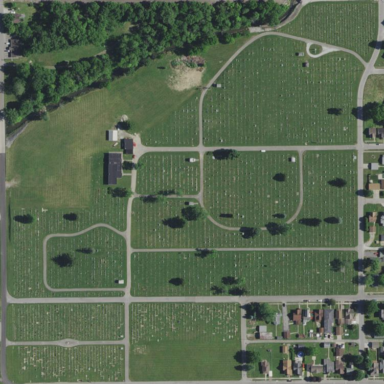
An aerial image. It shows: Cemetery.